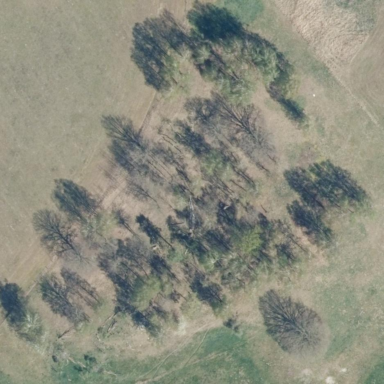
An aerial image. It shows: Forest area.